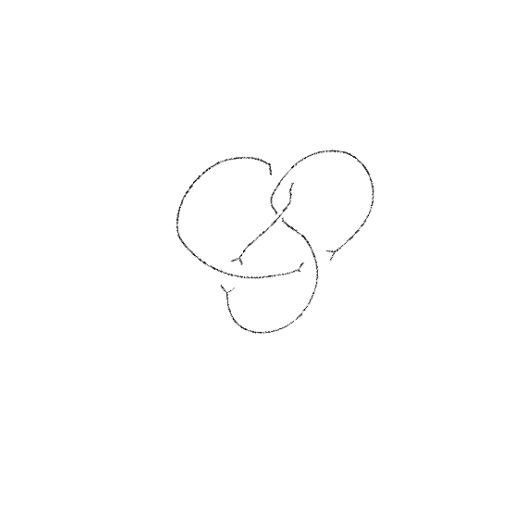
Crossing number: 4